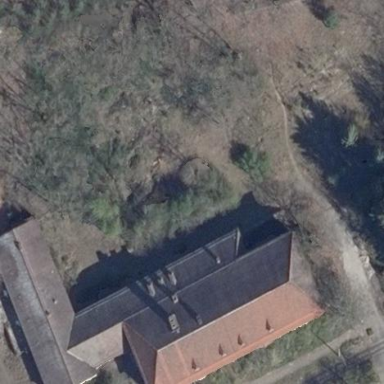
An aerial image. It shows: Building.